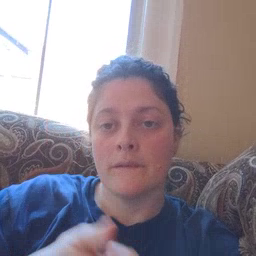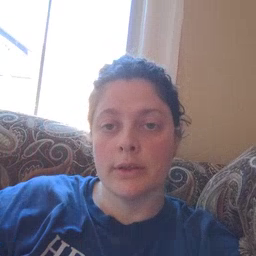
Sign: every